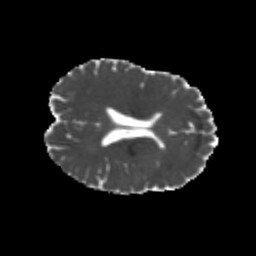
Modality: MD
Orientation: axial
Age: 25
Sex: female
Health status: healthy
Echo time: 0.074 s